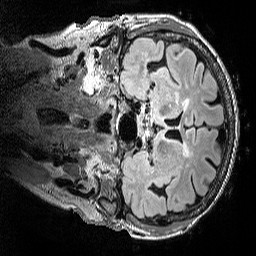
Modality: FLAIR
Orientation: coronal
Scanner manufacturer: siemens
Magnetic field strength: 3 T
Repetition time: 5 s
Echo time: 0.391 s